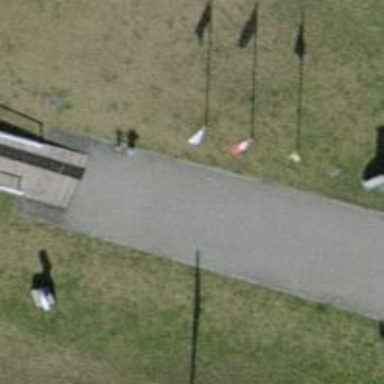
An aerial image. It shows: Flagpole structure.